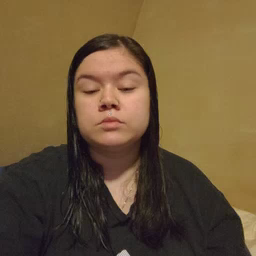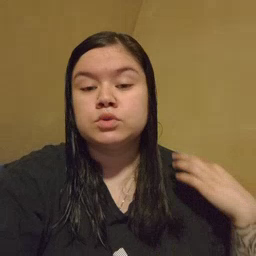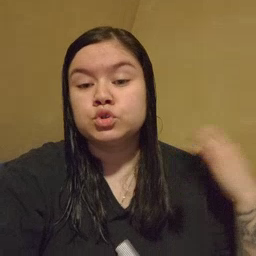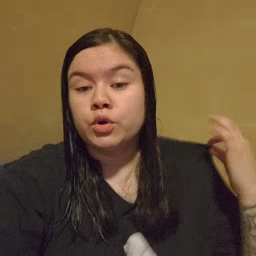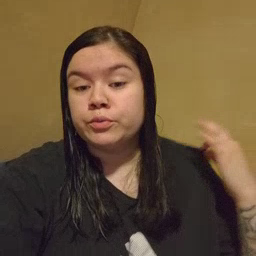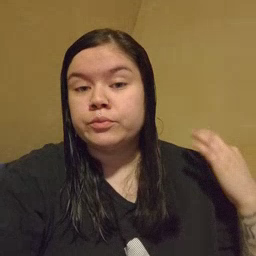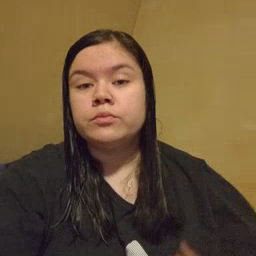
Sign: shirt